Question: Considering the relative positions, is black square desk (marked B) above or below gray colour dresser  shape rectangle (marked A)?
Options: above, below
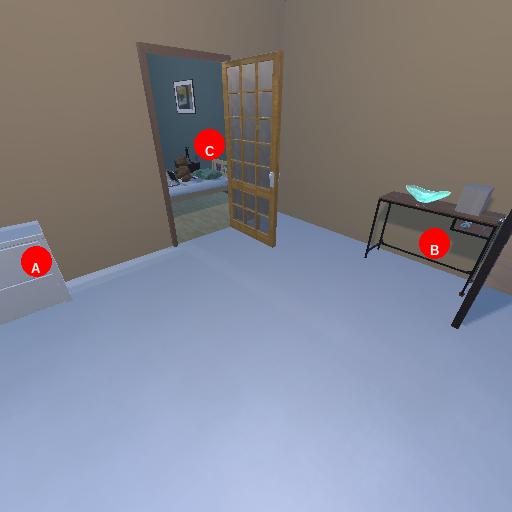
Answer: above